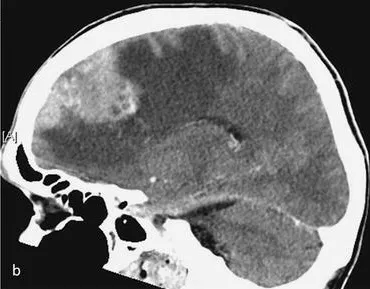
Sagittal reconstruction. Shows an irregular extra-axial solid mass with heterogeneous enhancement and deep cystic change (arrow) adjacent to the falx extending into the right frontal lobe. There is significant peritumoral oedema and mass effect involving the right frontal lobe with displacement of the midline. These findings, together with tumour interdigitating with the brain substance, are consistent with an aggressive frontal meningioma.
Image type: radiology (ct)